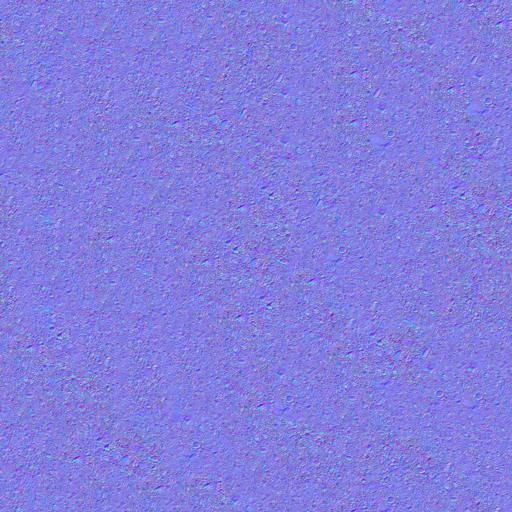
gravel grey riverbed sand